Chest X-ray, PA view. Patient: 39 years old, sex M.
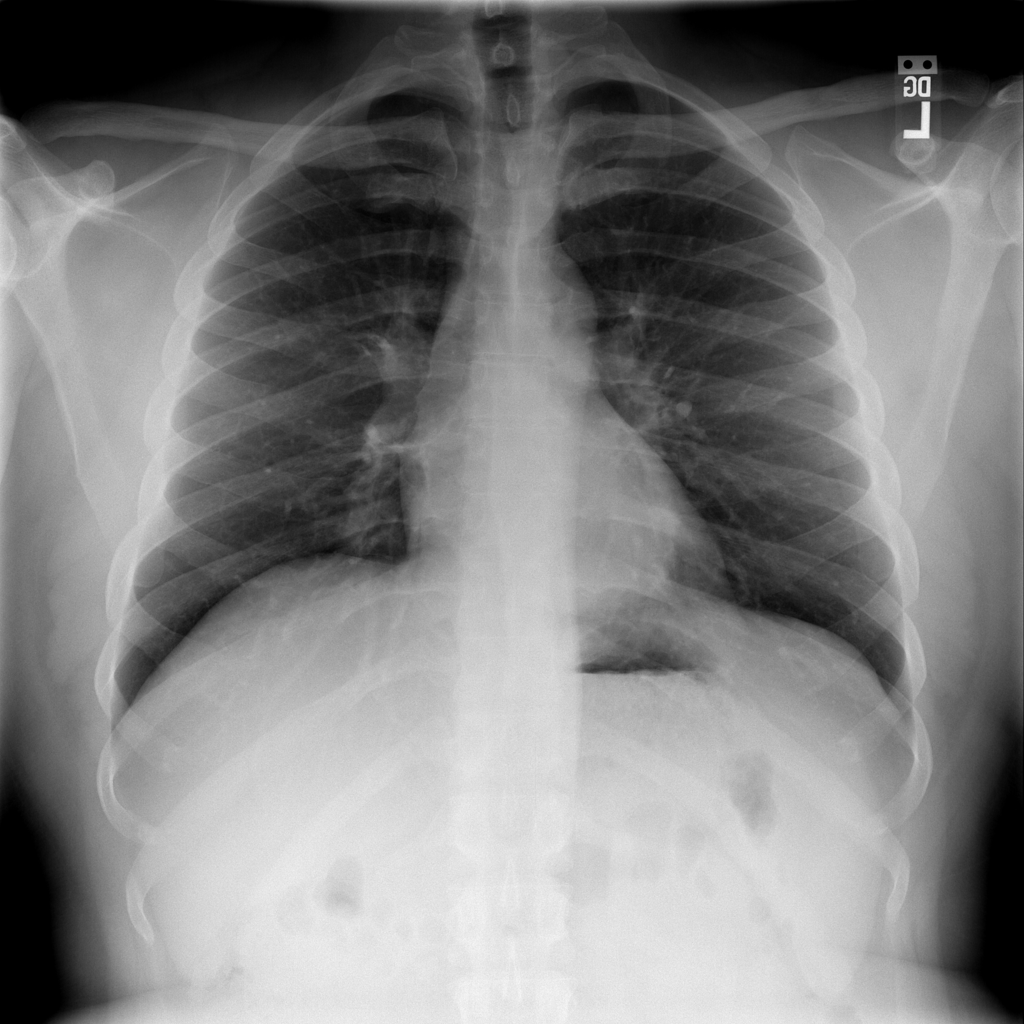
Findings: No Finding